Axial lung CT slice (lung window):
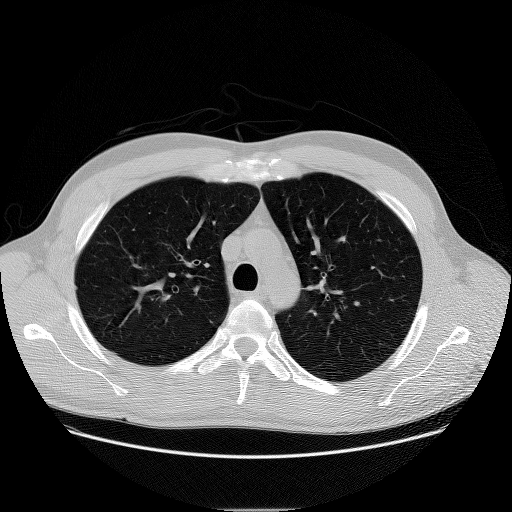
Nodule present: yes
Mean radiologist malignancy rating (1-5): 1